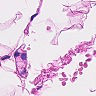
Metastatic tissue present: no